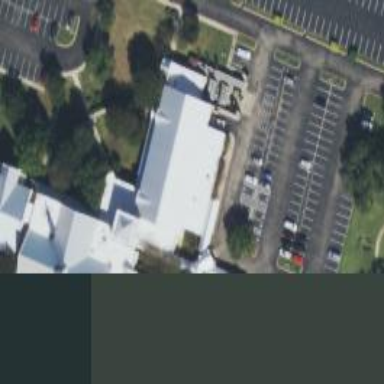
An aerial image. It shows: Building that serves as place of worship.